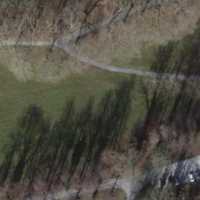
EUNIS habitat code: 53
Species observed at this site:
Silene dioica